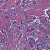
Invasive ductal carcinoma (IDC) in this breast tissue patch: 1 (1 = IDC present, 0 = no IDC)